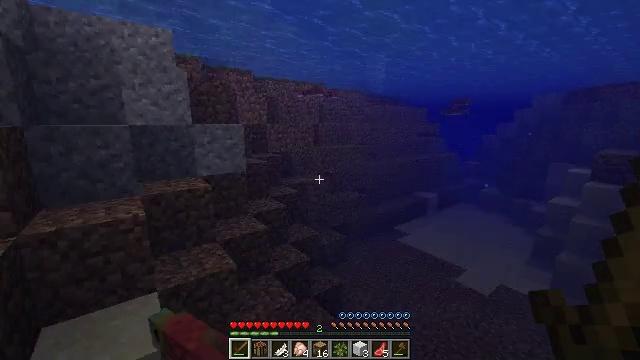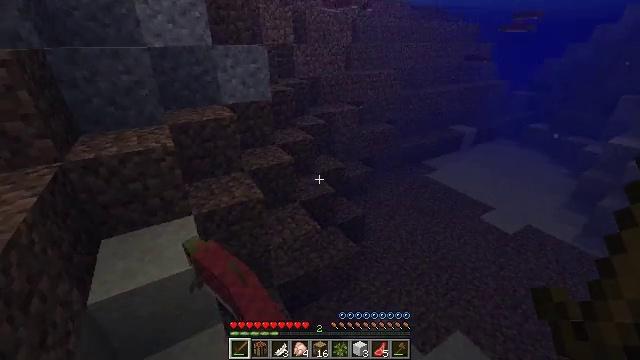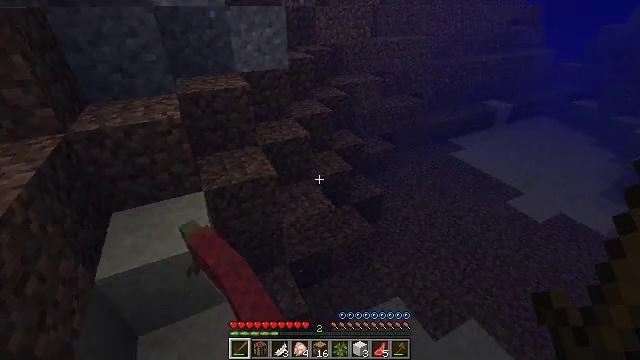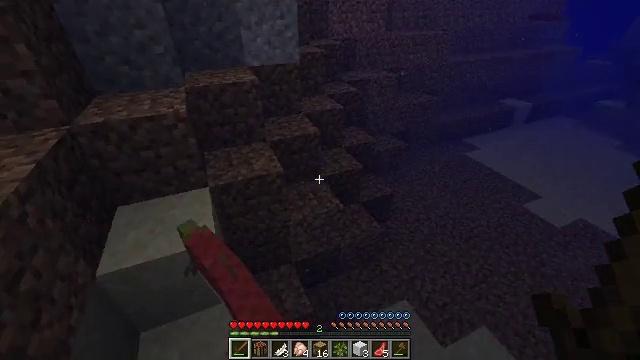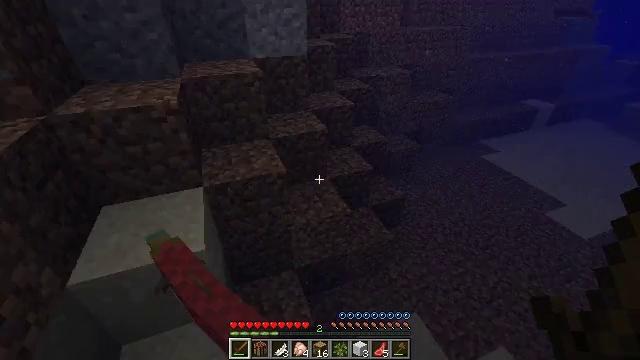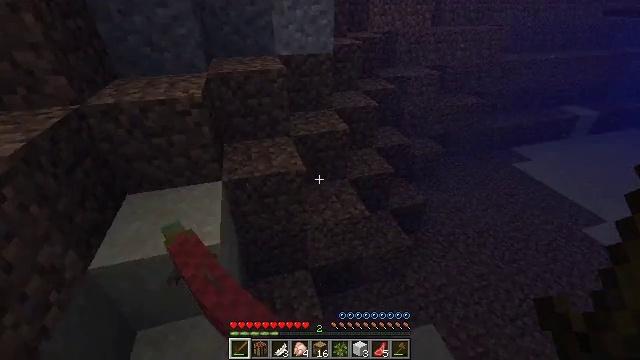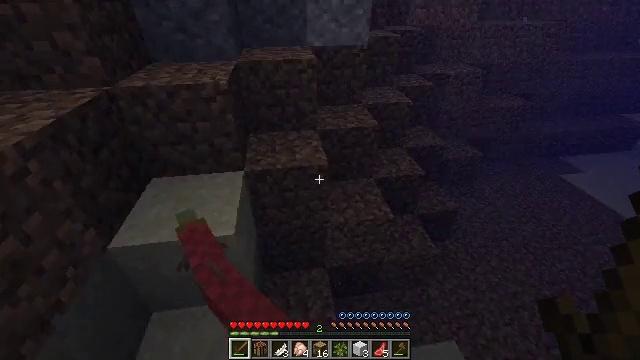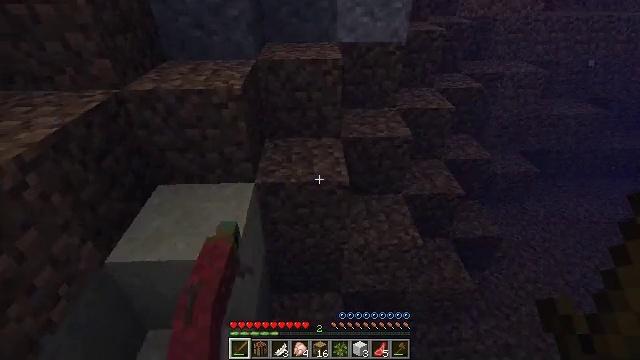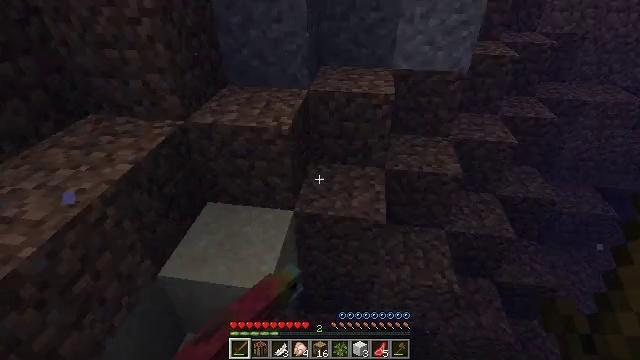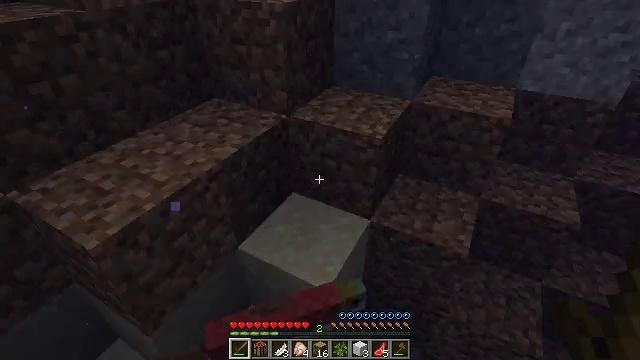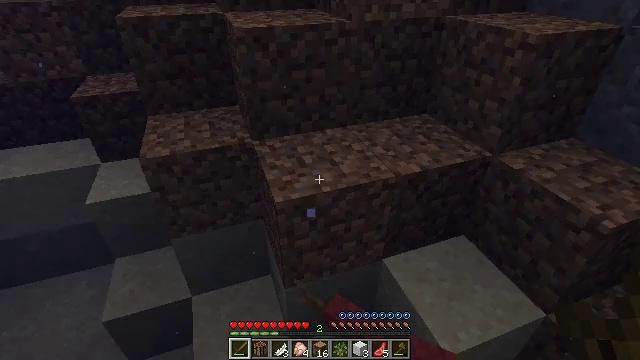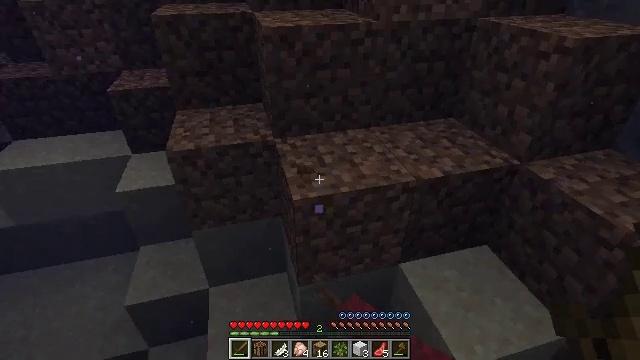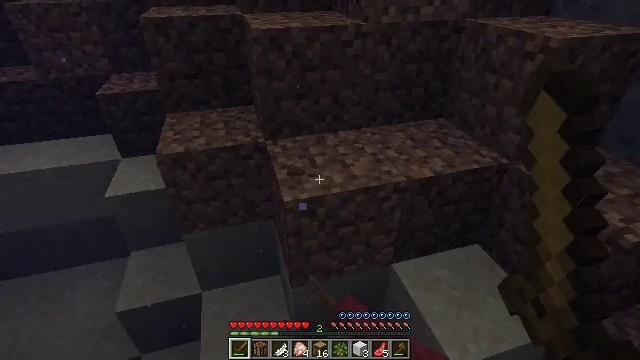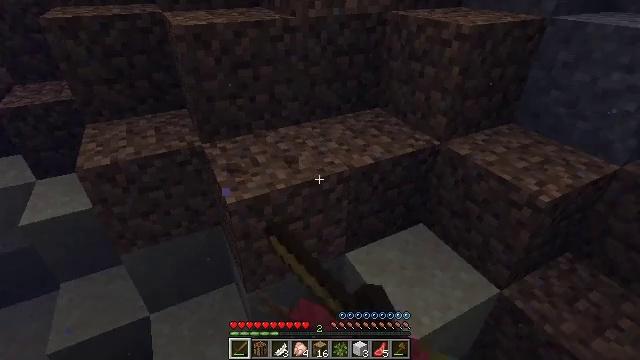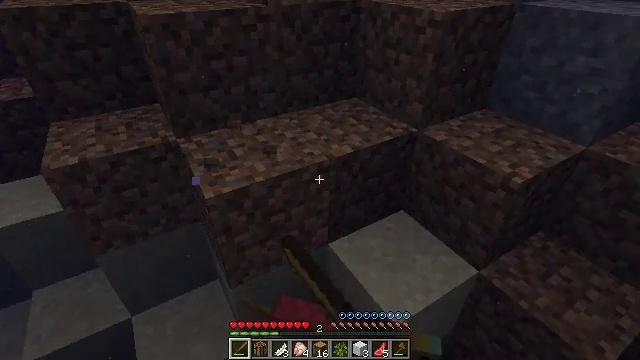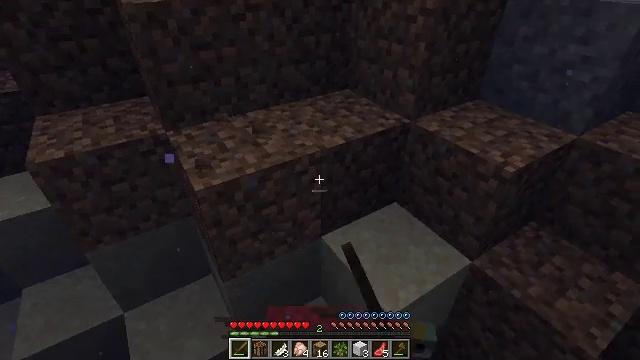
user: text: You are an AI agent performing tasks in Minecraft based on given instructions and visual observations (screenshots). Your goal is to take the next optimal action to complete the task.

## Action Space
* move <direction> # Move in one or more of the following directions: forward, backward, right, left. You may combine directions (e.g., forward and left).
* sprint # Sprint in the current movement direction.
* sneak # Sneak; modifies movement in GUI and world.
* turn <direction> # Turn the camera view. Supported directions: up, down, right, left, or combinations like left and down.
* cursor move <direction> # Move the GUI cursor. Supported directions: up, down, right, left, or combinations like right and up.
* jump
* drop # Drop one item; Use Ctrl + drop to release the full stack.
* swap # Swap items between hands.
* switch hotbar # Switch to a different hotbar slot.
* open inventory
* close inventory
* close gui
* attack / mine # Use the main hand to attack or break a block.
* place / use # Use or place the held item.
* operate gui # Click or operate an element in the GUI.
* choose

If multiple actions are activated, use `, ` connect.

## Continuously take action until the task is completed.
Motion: motion action
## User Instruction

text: Kill the salmon.
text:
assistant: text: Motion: move forward, turn left and down
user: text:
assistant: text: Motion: move forward, turn left and down
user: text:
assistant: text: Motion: move forward, turn left
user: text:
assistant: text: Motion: move forward, turn left
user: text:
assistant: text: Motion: turn left
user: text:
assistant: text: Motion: turn left
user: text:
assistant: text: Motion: turn left
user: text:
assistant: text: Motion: turn left and down
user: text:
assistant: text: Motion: turn left
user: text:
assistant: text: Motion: turn left and up
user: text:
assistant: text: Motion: turn left, attack / mine
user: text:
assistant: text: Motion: turn right, attack / mine
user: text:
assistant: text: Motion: turn right, attack / mine
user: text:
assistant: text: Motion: turn right and down, attack / mine
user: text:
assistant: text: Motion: turn right
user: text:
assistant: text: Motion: turn right and down
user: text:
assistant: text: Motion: turn right and down
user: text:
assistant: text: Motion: turn right and down
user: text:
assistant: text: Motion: turn right and down
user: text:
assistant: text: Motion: turn right
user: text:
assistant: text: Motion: no_op
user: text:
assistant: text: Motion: turn left and down
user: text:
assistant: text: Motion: turn left and down
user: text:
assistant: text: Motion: turn left and down
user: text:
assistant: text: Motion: attack / mine
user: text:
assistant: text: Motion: attack / mine
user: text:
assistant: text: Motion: attack / mine
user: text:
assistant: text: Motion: turn right, attack / mine
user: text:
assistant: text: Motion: turn right and up
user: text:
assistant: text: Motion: turn right